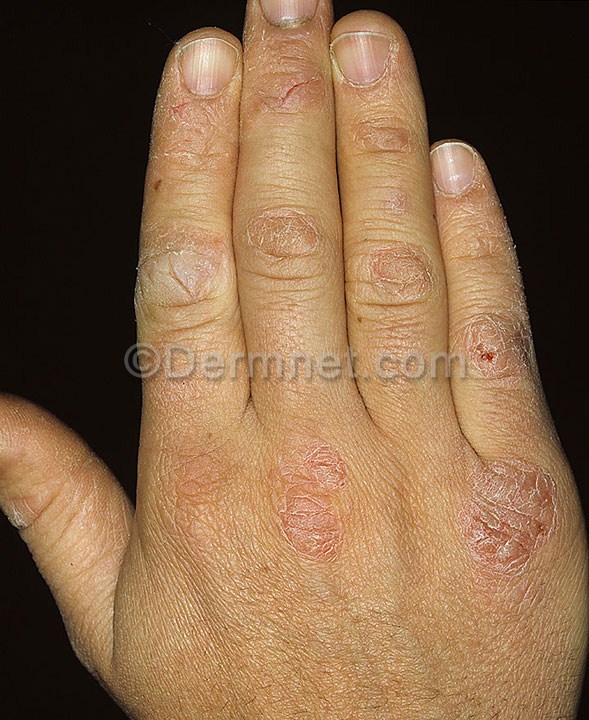
Disease: Eczema Photos